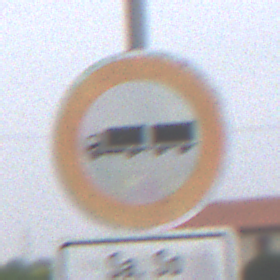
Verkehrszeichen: VerbotLastkraftwagenMitAnhaenger
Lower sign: ZeitangabenMitBeschraenkungAufWochentage9
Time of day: Midday
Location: Outdoor (Suburban)
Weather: Overcast
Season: NotSpecified
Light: Natural